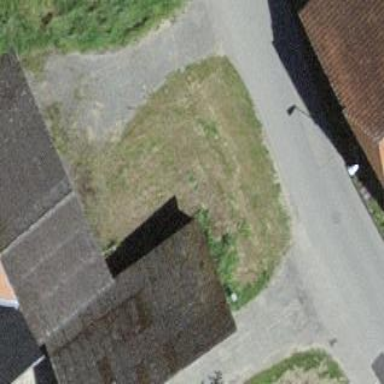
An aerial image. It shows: Rural barn.